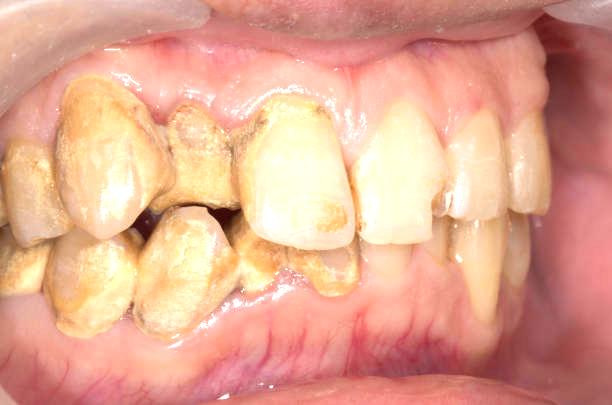
Condition: Calculus